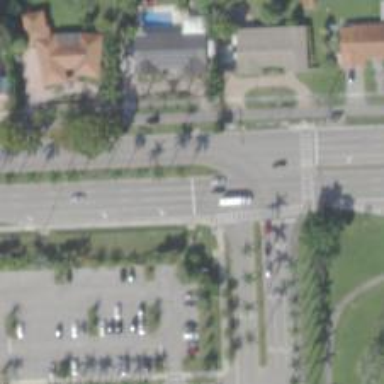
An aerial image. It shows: Primary road with asphalt surface. There is separate sidewalk.